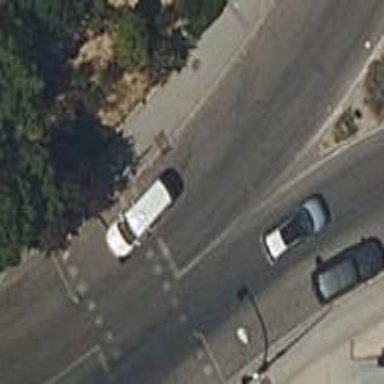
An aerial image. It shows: Taxi stand.